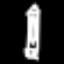
Label: pencil